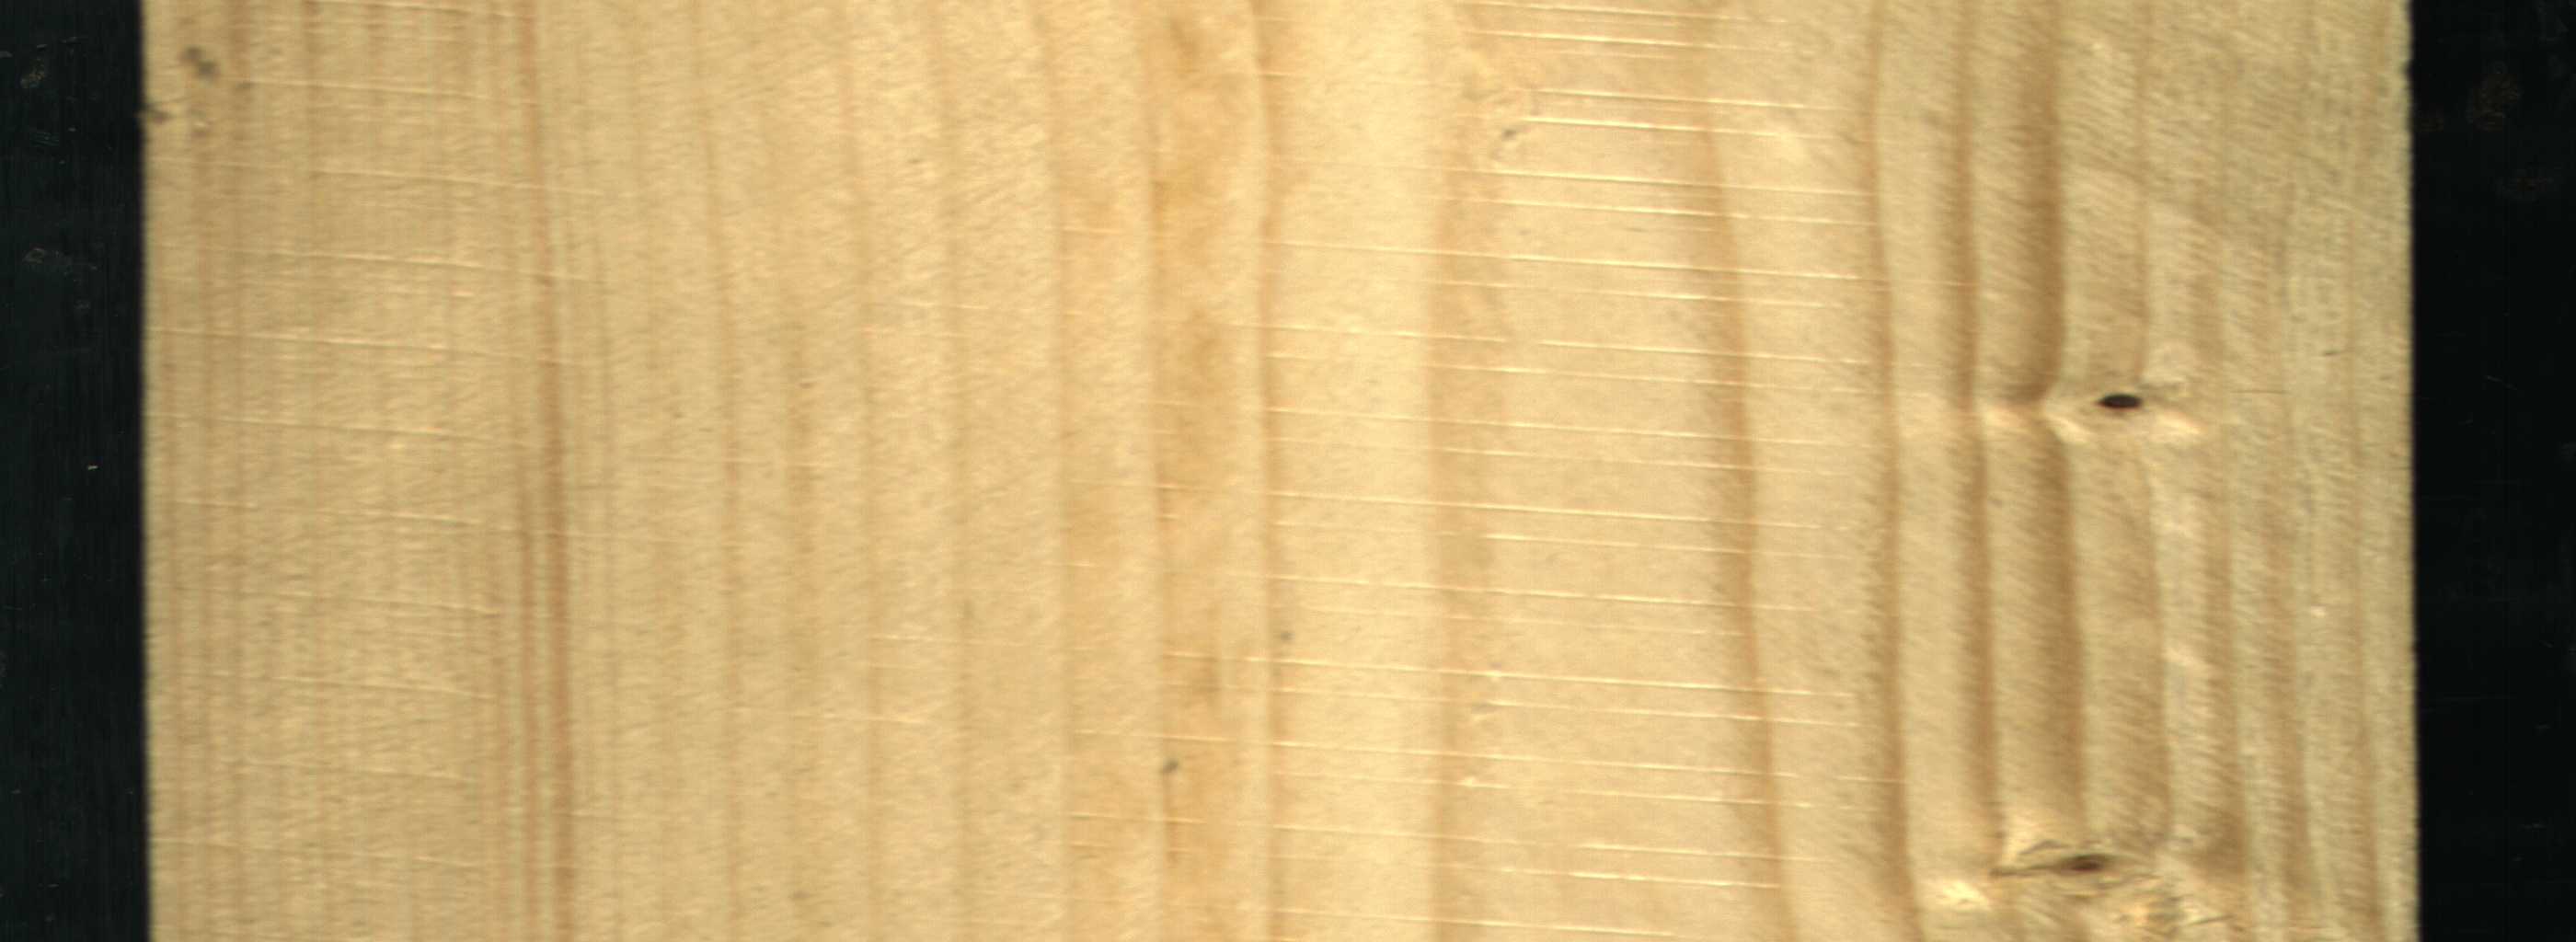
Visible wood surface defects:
Dead_Knot
Live_Knot